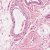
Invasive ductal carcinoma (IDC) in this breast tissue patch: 0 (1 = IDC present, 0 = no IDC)